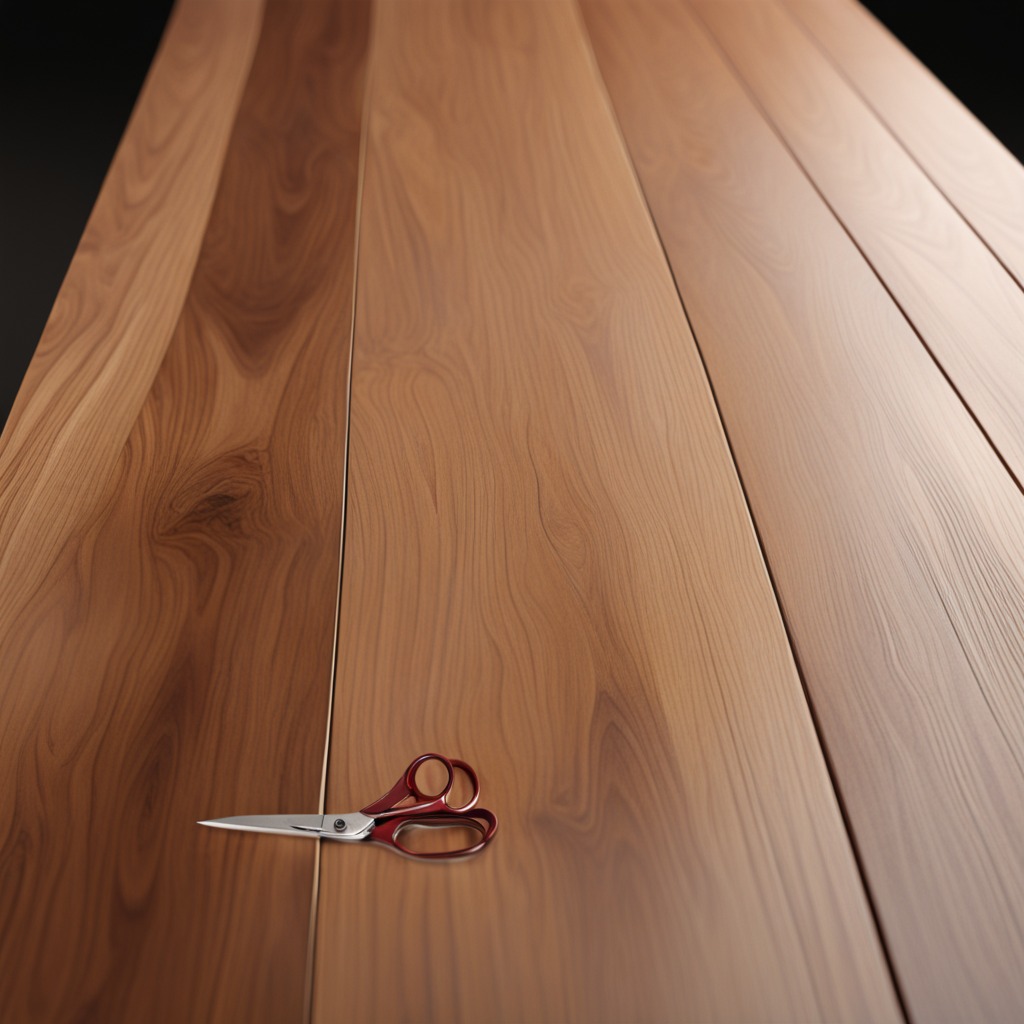
A scissor is lying on the wooden table in a carpentry studio.